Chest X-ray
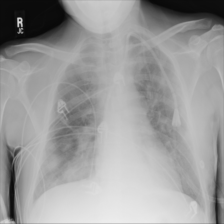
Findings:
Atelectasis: negative
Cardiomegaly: negative
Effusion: positive
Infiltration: positive
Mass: negative
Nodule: positive
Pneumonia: negative
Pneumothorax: negative
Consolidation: negative
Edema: negative
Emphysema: negative
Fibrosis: negative
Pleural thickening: negative
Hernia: negative